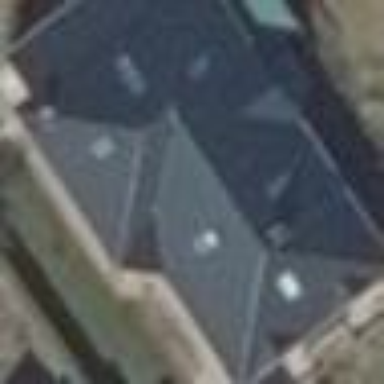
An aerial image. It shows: Detached building with hipped roof shape.